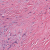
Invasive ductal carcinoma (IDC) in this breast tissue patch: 1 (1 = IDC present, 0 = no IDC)